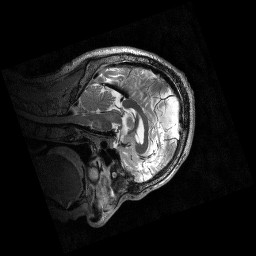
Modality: T2w
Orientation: sagittal
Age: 53
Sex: male
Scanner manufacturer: siemens
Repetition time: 3.2 s